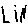
Label: line